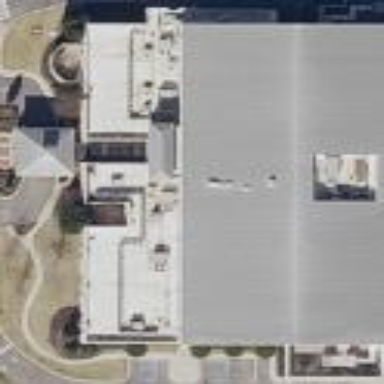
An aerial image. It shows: Public building.